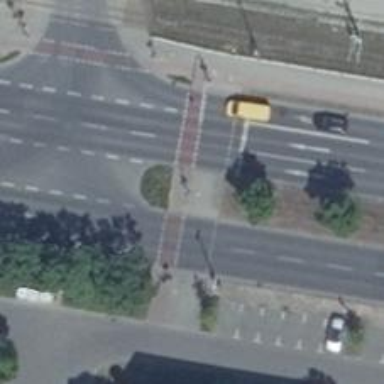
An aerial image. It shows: Path with asphalt surface. The path is suitable for cycling and walking.